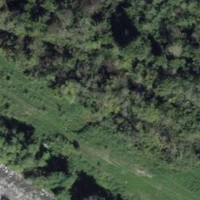
EUNIS habitat code: 41
Species observed at this site:
Vespa crabro
Vanessa cardui
Orthetrum coerulescens
Linaria vulgaris
Euroleon nostras
Rana temporaria
Aglais urticae
Maniola jurtina